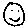
Label: smiley face